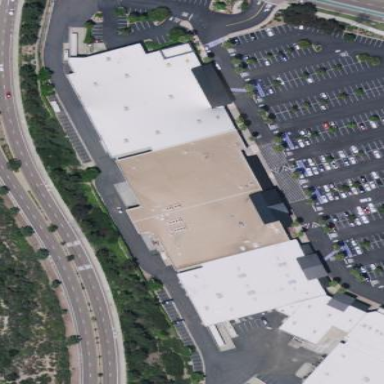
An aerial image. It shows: Retail building housing supermarket.